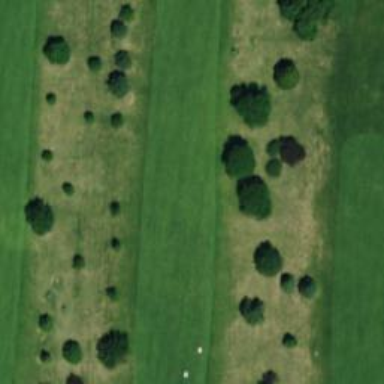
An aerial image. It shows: Grassy area designated as golf fairway.